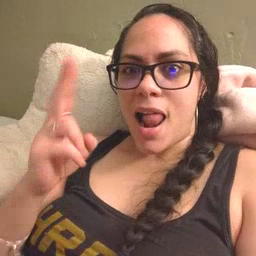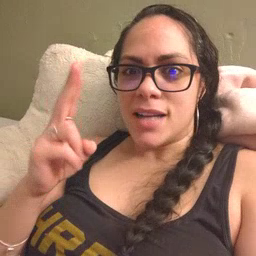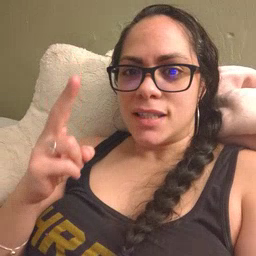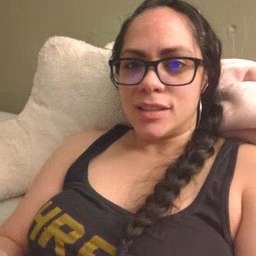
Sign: closet